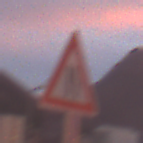
Verkehrszeichen: EinseitigVerengteFahrbahnRechts
Umgebung: Outdoor, Urban
Tageszeit: SunriseSunset
Wetter: PartlyCloudy
Licht: Natural
Jahreszeit: NotSpecified
Kontrast: MediumContrast